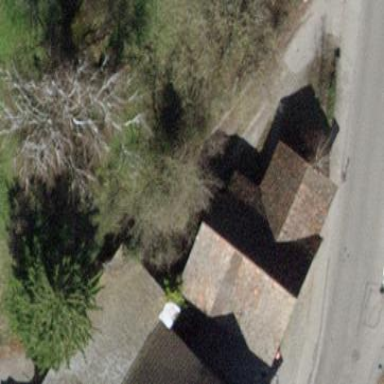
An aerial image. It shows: Gabled roof on farm auxiliary building.